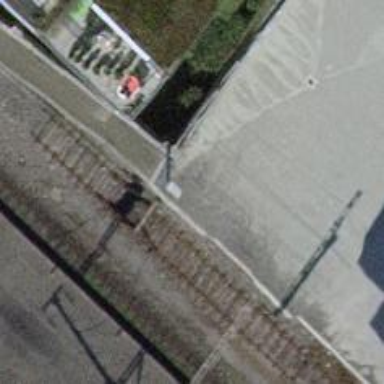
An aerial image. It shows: Railway buffer stop.